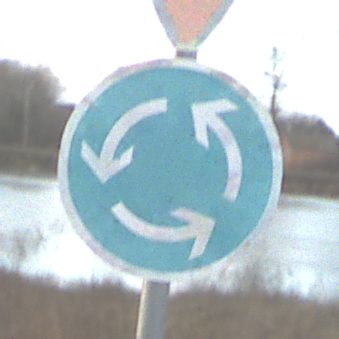
Verkehrszeichen: Kreisverkehr
Zusatzzeichen oben: VorfahrtGewaehren
Umgebung: Outdoor, RoadRail
Tageszeit: SunriseSunset
Wetter: PartlyCloudy
Licht: Natural
Jahreszeit: NotSpecified
Kontrast: LowContrast